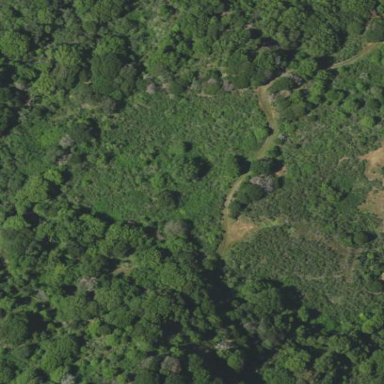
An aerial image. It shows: Area covered in scrub vegetation.